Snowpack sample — Loveland Pass, Silver Plume, Colorado, USA (1/12/25, 11:40 AM MST)
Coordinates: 39.66, -105.88
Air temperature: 7 °F
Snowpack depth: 140 cm
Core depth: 10 cm
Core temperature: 41 °F
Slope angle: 11°, slope face: 30°
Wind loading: high
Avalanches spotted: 2
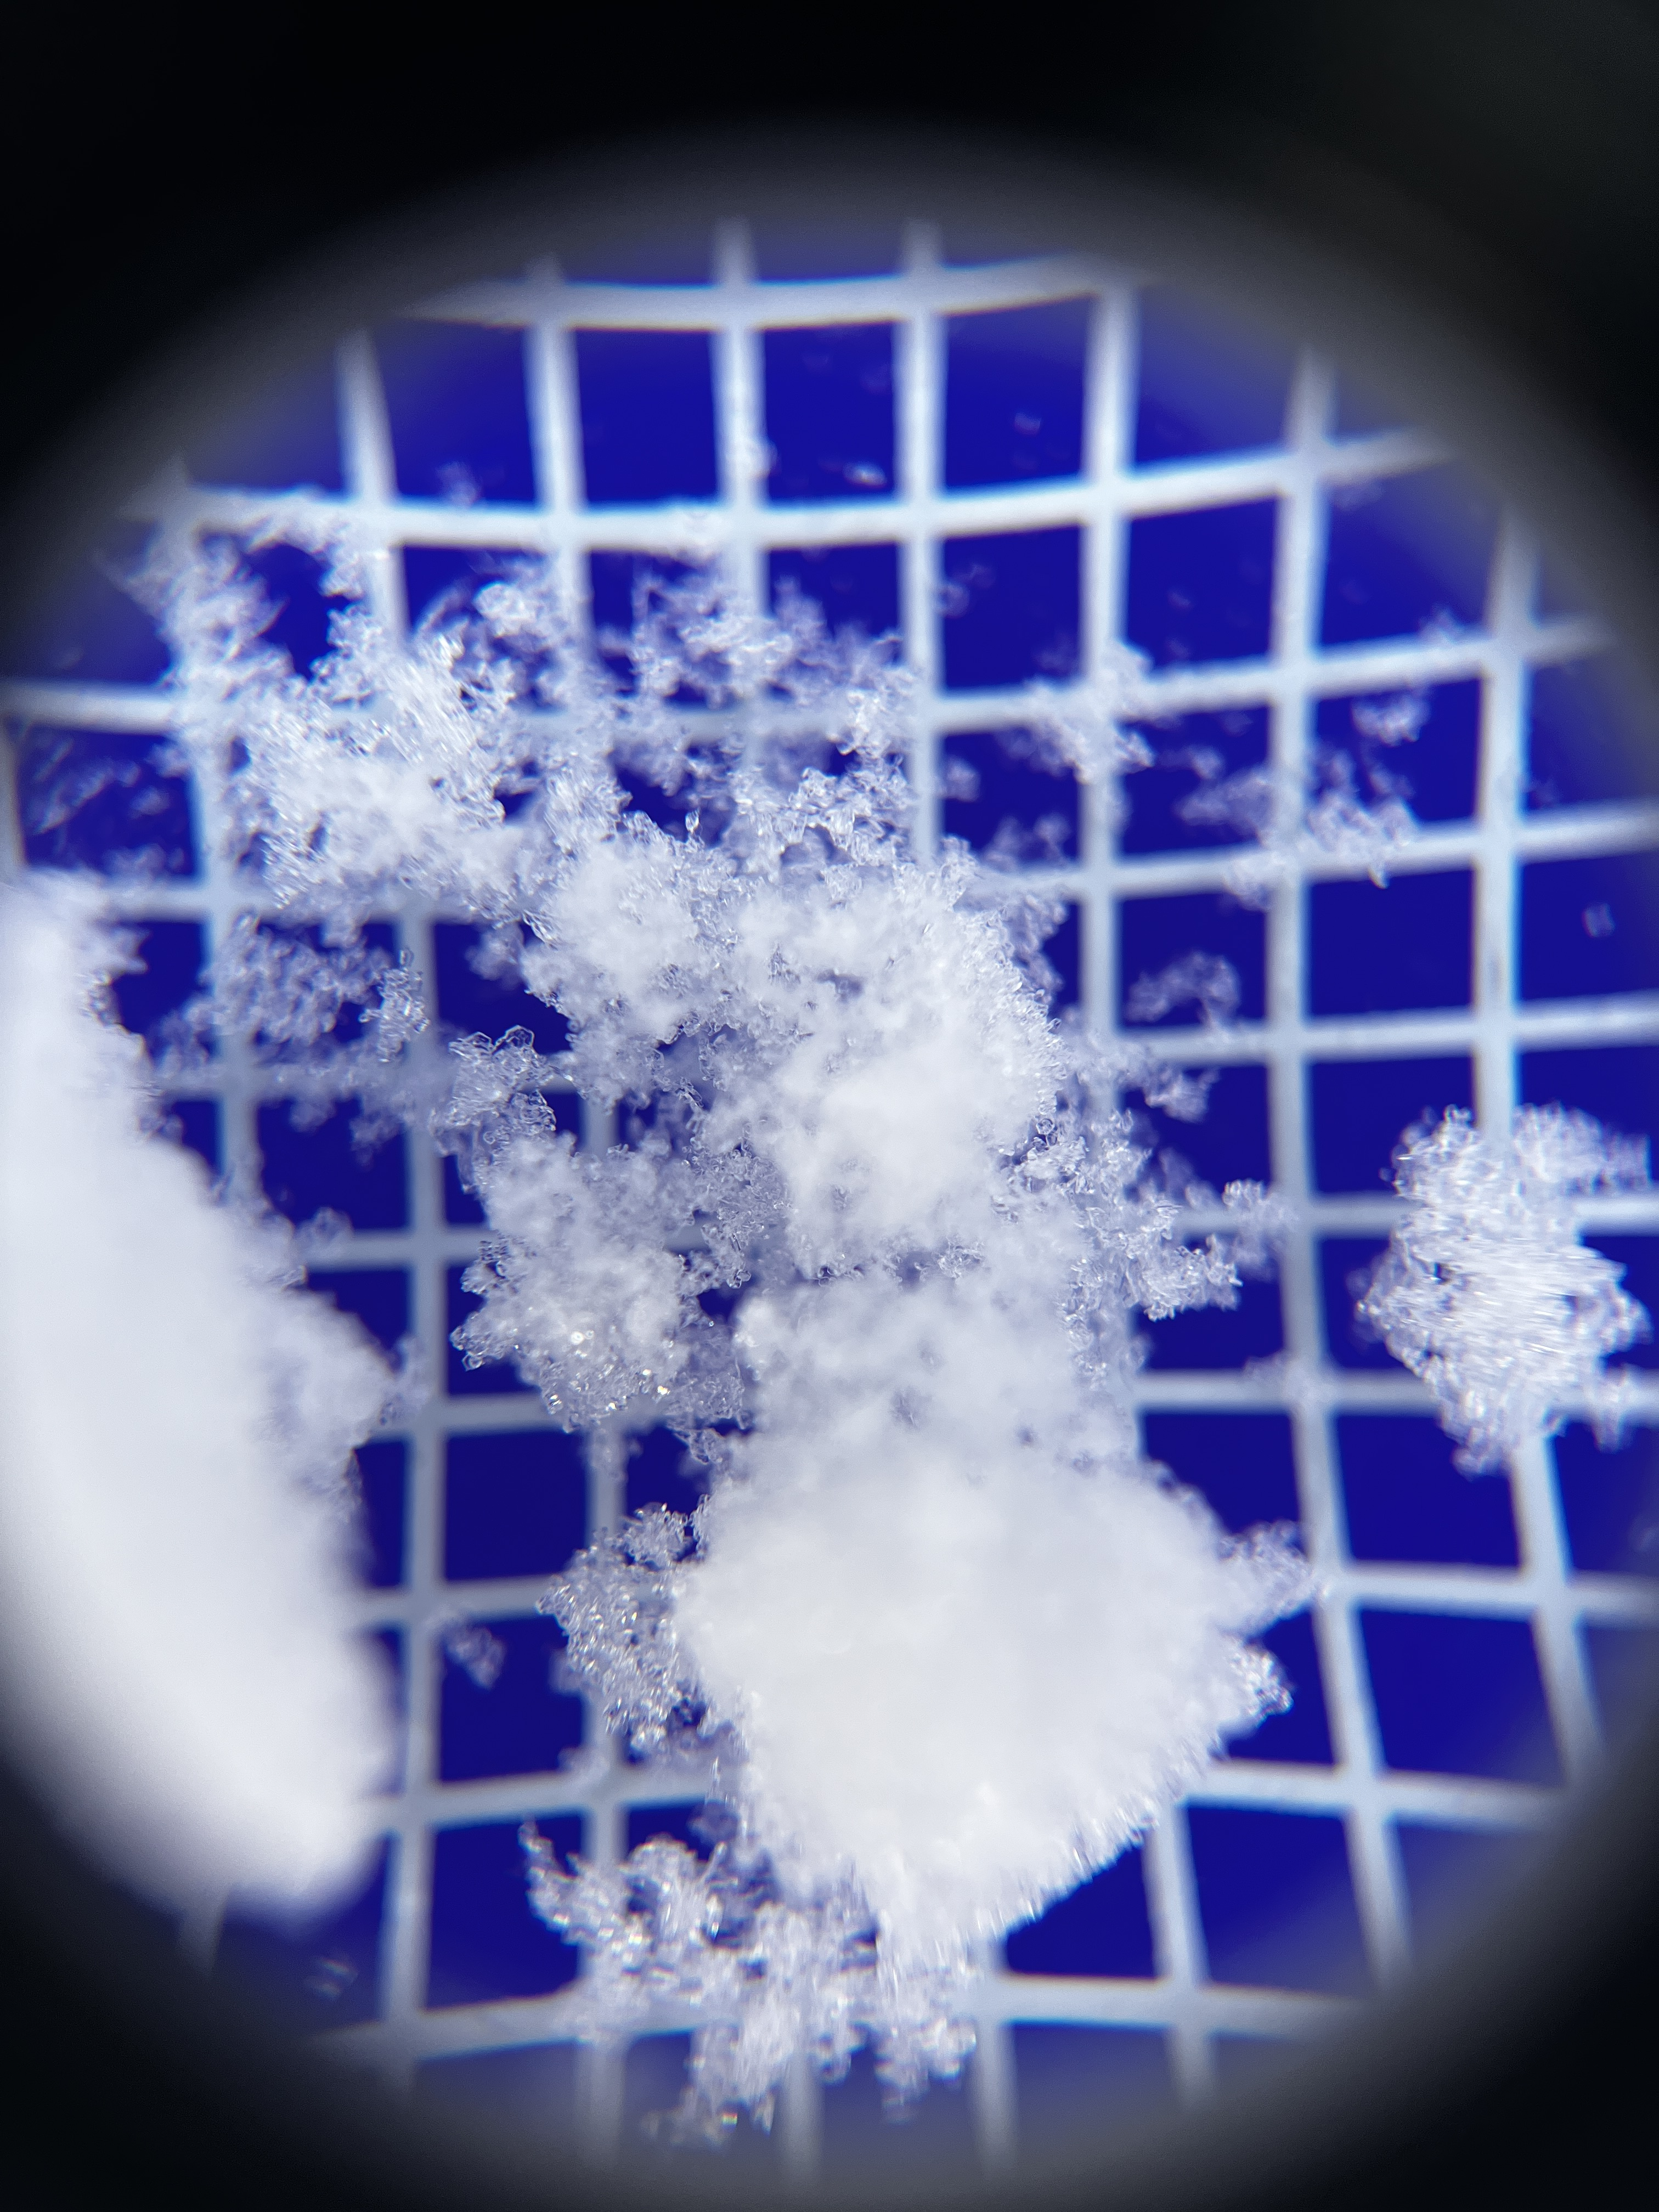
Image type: magnified_profile
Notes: Pilot using slightly modified coring method that took too large segment for snow profile picturing, advised not to use in higher level models. Two avalanche on south face nearby, partially cloudy with light snow in the last 24 hours. Lots of wind loading on eastern features.